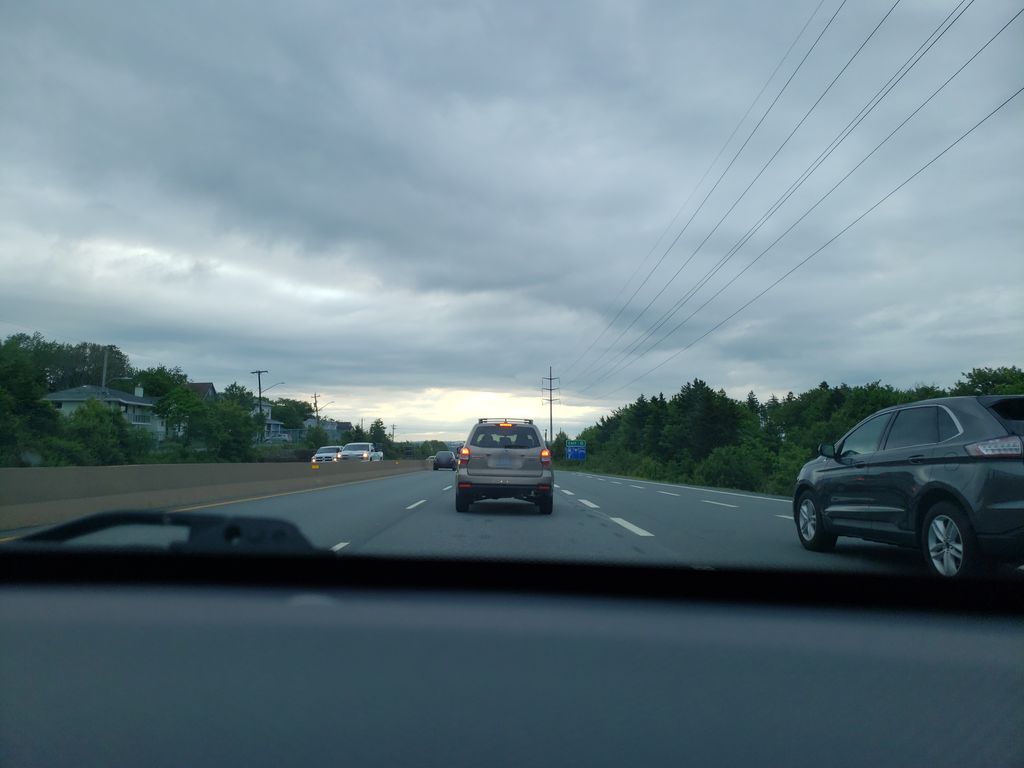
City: halifax